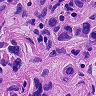
Metastatic tissue present: yes